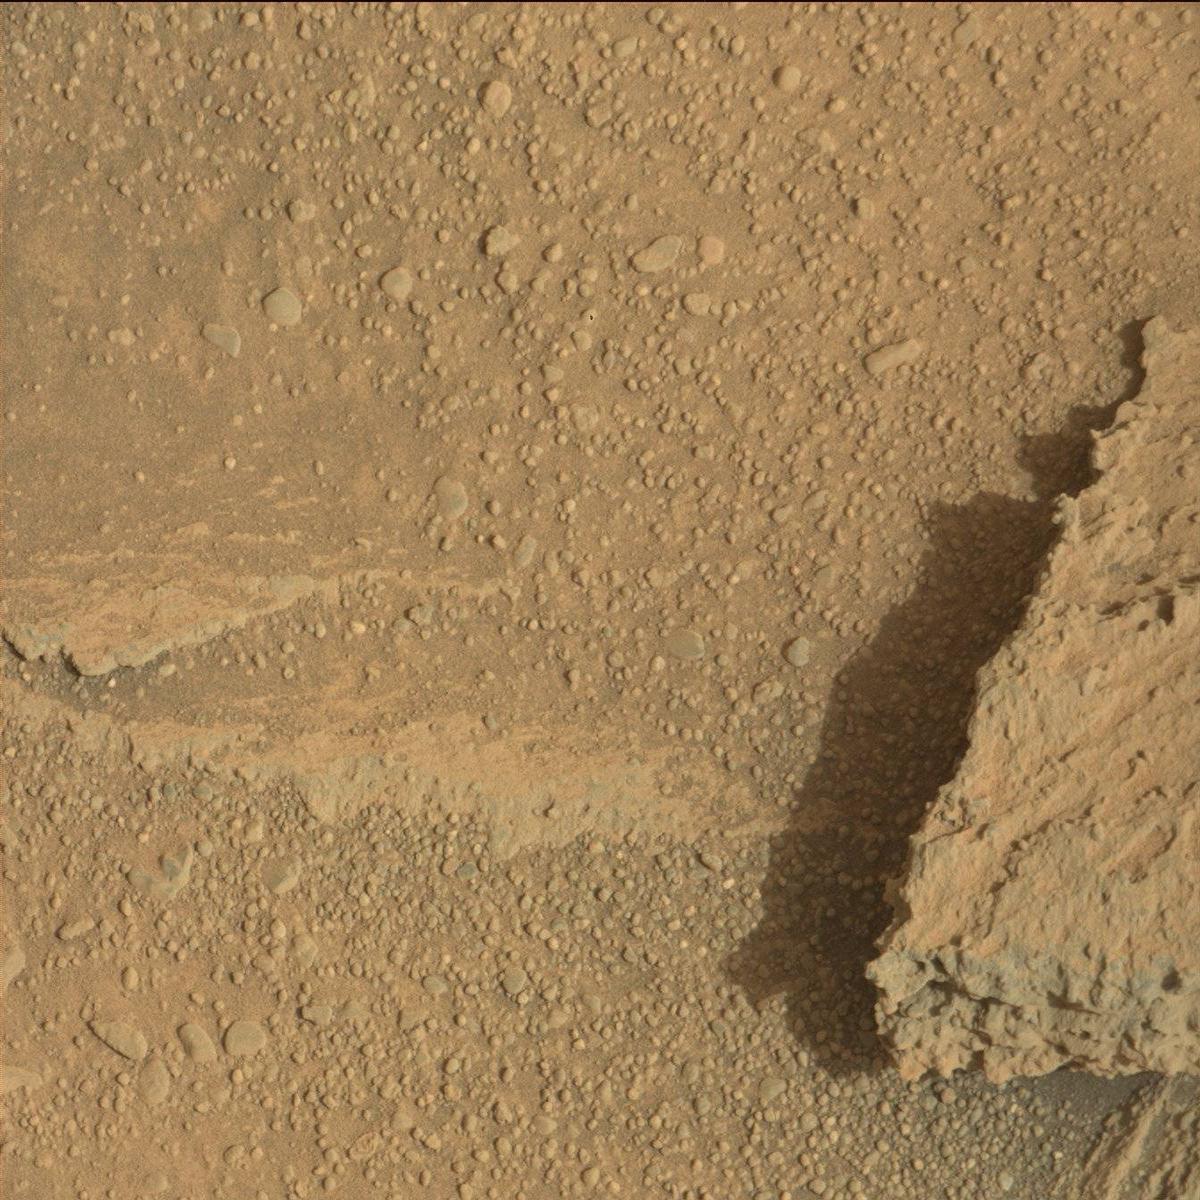
Terrain classes present: Bedrock, Rock, Sand / Soil